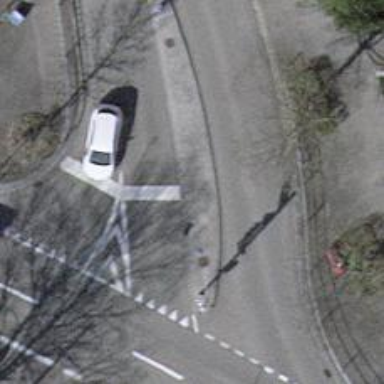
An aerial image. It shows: Road with traffic signals.